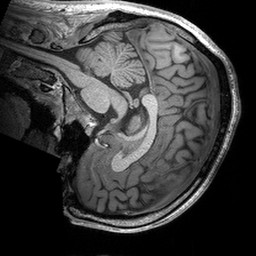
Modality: T1w
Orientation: sagittal
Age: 28
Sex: male
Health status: healthy
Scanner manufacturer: siemens
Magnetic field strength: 3 T
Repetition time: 2.53 s
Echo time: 0.00288 s